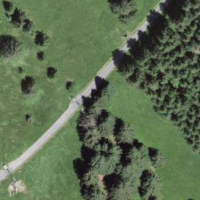
EUNIS habitat code: 25
Species observed at this site:
Petasites albus